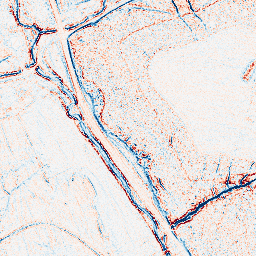
Category: edge_preserving
Decomposition family: bilateral
Decomposition parameters: d: 5
sigma_color: 75
sigma_space: 50
Upsampling method: bicubic
Upsampling parameters: scale: 2
Upsampling scale: 2